Interaction volume radius: 5 \u00c5
Interaction volume height: 10 \u00c5
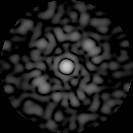
Disorder parameter: 0.8042